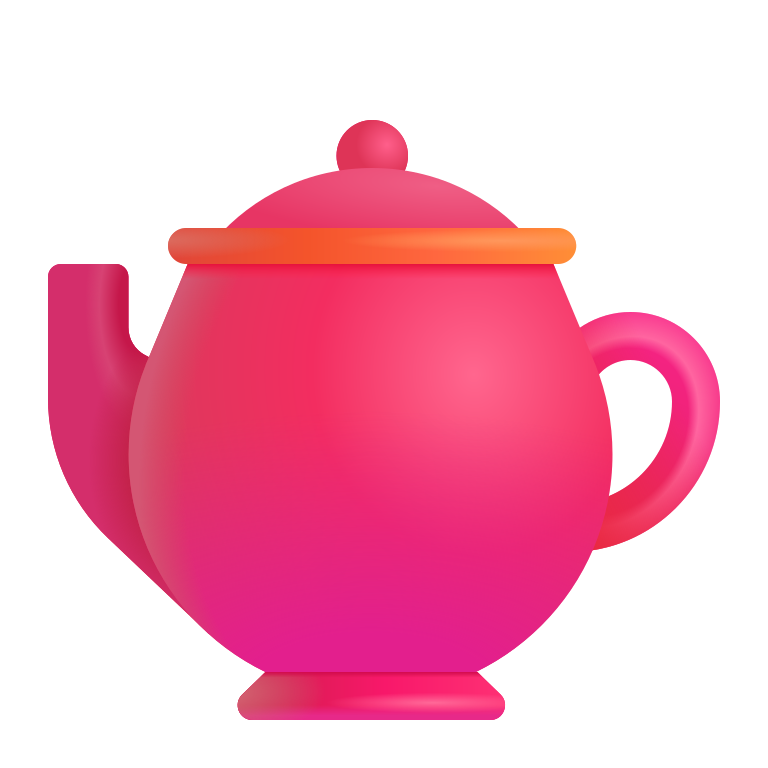
teapot color